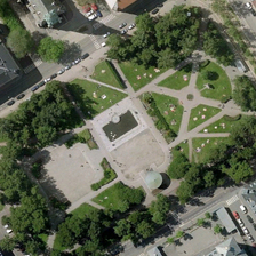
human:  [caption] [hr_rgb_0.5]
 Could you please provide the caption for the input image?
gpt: There are some picnic lawns in the forest square.

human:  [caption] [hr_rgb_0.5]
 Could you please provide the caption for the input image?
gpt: The square in the forest has several lawns for a picnic.

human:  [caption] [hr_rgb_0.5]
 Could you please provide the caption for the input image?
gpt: among the forest  there is a square with several lawns .

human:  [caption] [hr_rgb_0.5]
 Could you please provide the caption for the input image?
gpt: dozens of people are sitting on the meadows of the square which is surround by streets .

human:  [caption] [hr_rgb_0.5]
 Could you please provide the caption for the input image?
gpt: The square in the forest contains several picnic grounds.